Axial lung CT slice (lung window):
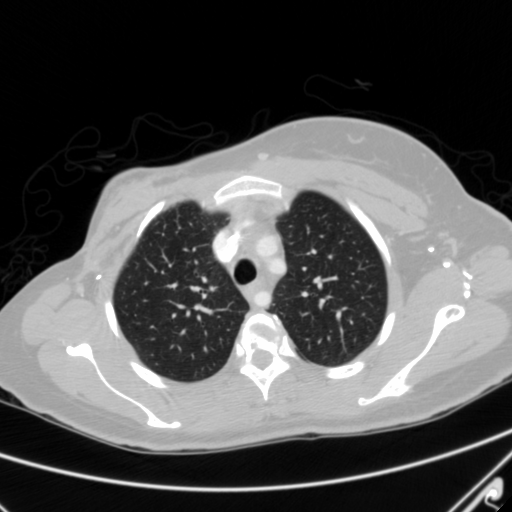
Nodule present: no